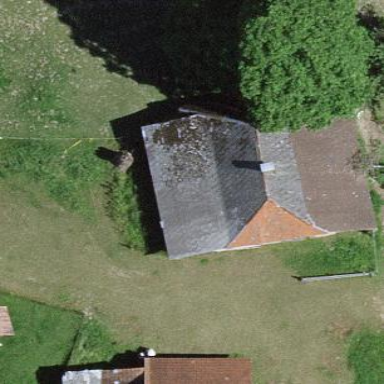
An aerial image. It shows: Farm building.